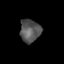
Tissue: prostate
Cell type: T cells
Senescence score: 0.1952
Nuclear area (px): 460
Mean DAPI intensity: 85.298